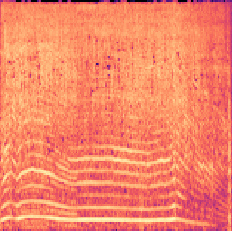
Sound class: Chainsaw